【题型】解答题　【知识点】平面几何　【难度】easy
如图, 在锐角 $\triangle ABC$ 中, 探究 $\frac{a}{\sin A}$, $\frac{b}{\sin B}$, $\frac{c}{\sin C}$ 之间的关系。(提示：分别作 $AB$ 和 $BC$ 边上的高。)

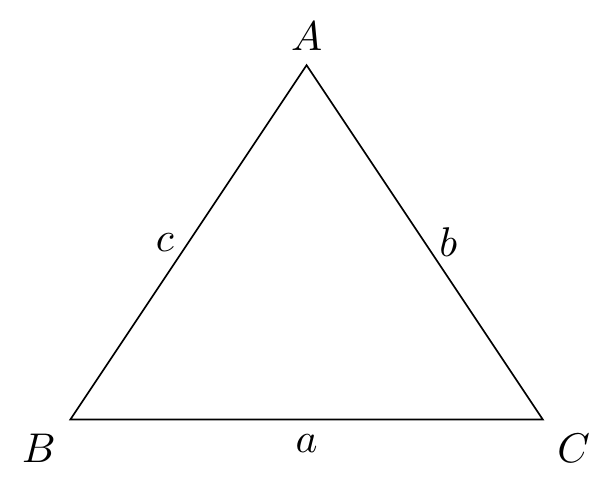
【解答】
解：如图, 分别作 $AD \perp BC$, $CE \perp AB$, 垂足分别为 $D, E$。

$\because$ 在 $\text{Rt}\triangle ABD$ 中, $\sin B = \frac{AD}{AB} = \frac{AD}{c}$,

$\therefore AD = c \cdot \sin B$,

在 $\text{Rt}\triangle ADC$ 中, $\sin C = \frac{AD}{AC} = \frac{AD}{b}$,

$\therefore AD = b \cdot \sin C$,

$\therefore c \cdot \sin B = b \cdot \sin C$,

$\therefore \frac{c}{\sin C} = \frac{b}{\sin B}$,

在 $\text{Rt}\triangle AEC$ 中, $\sin A = \frac{EC}{AC} = \frac{EC}{b}$,

$\therefore EC = \sin A \cdot b$,

在 $\text{Rt}\triangle BEC$ 中, $\sin B = \frac{EC}{BC} = \frac{EC}{a}$,

$\therefore EC = \sin B \cdot a$,

$\therefore \sin A \cdot b = \sin B \cdot a$,

$\therefore \frac{a}{\sin A} = \frac{b}{\sin B}$,

$\therefore \frac{a}{\sin A} = \frac{b}{\sin B} = \frac{c}{\sin C}$。
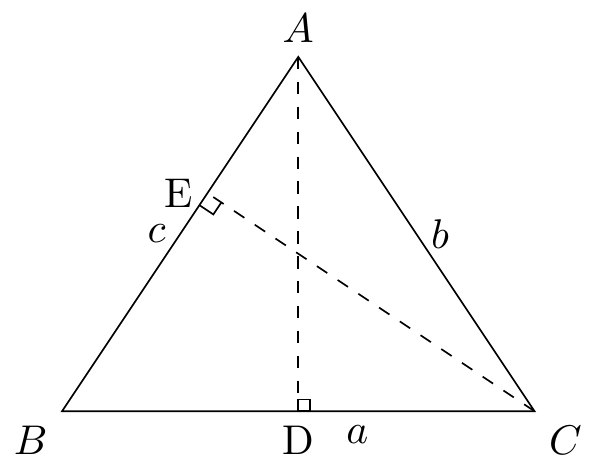